Interaction volume radius: 5 \u00c5
Interaction volume height: 35 \u00c5
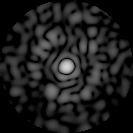
Disorder parameter: 0.8562